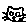
Label: cat